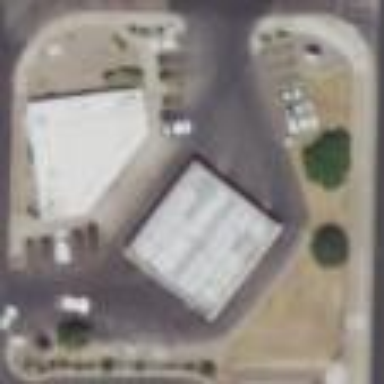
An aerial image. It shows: Fuel station.